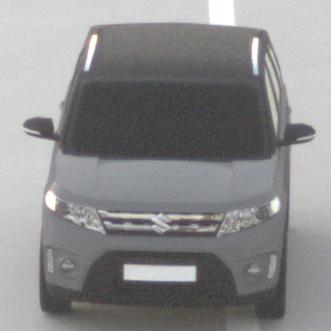
Make: Suzuki
Model: Vitara 1.6
Detailed model: Vitara (LY)
Model produced from: 2015/04
Model produced until: 2018/08
Doors: 5
Color: gray
Road condition: dry road
Daytime: sunrise or sunset
Contrast: low contrast